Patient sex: M
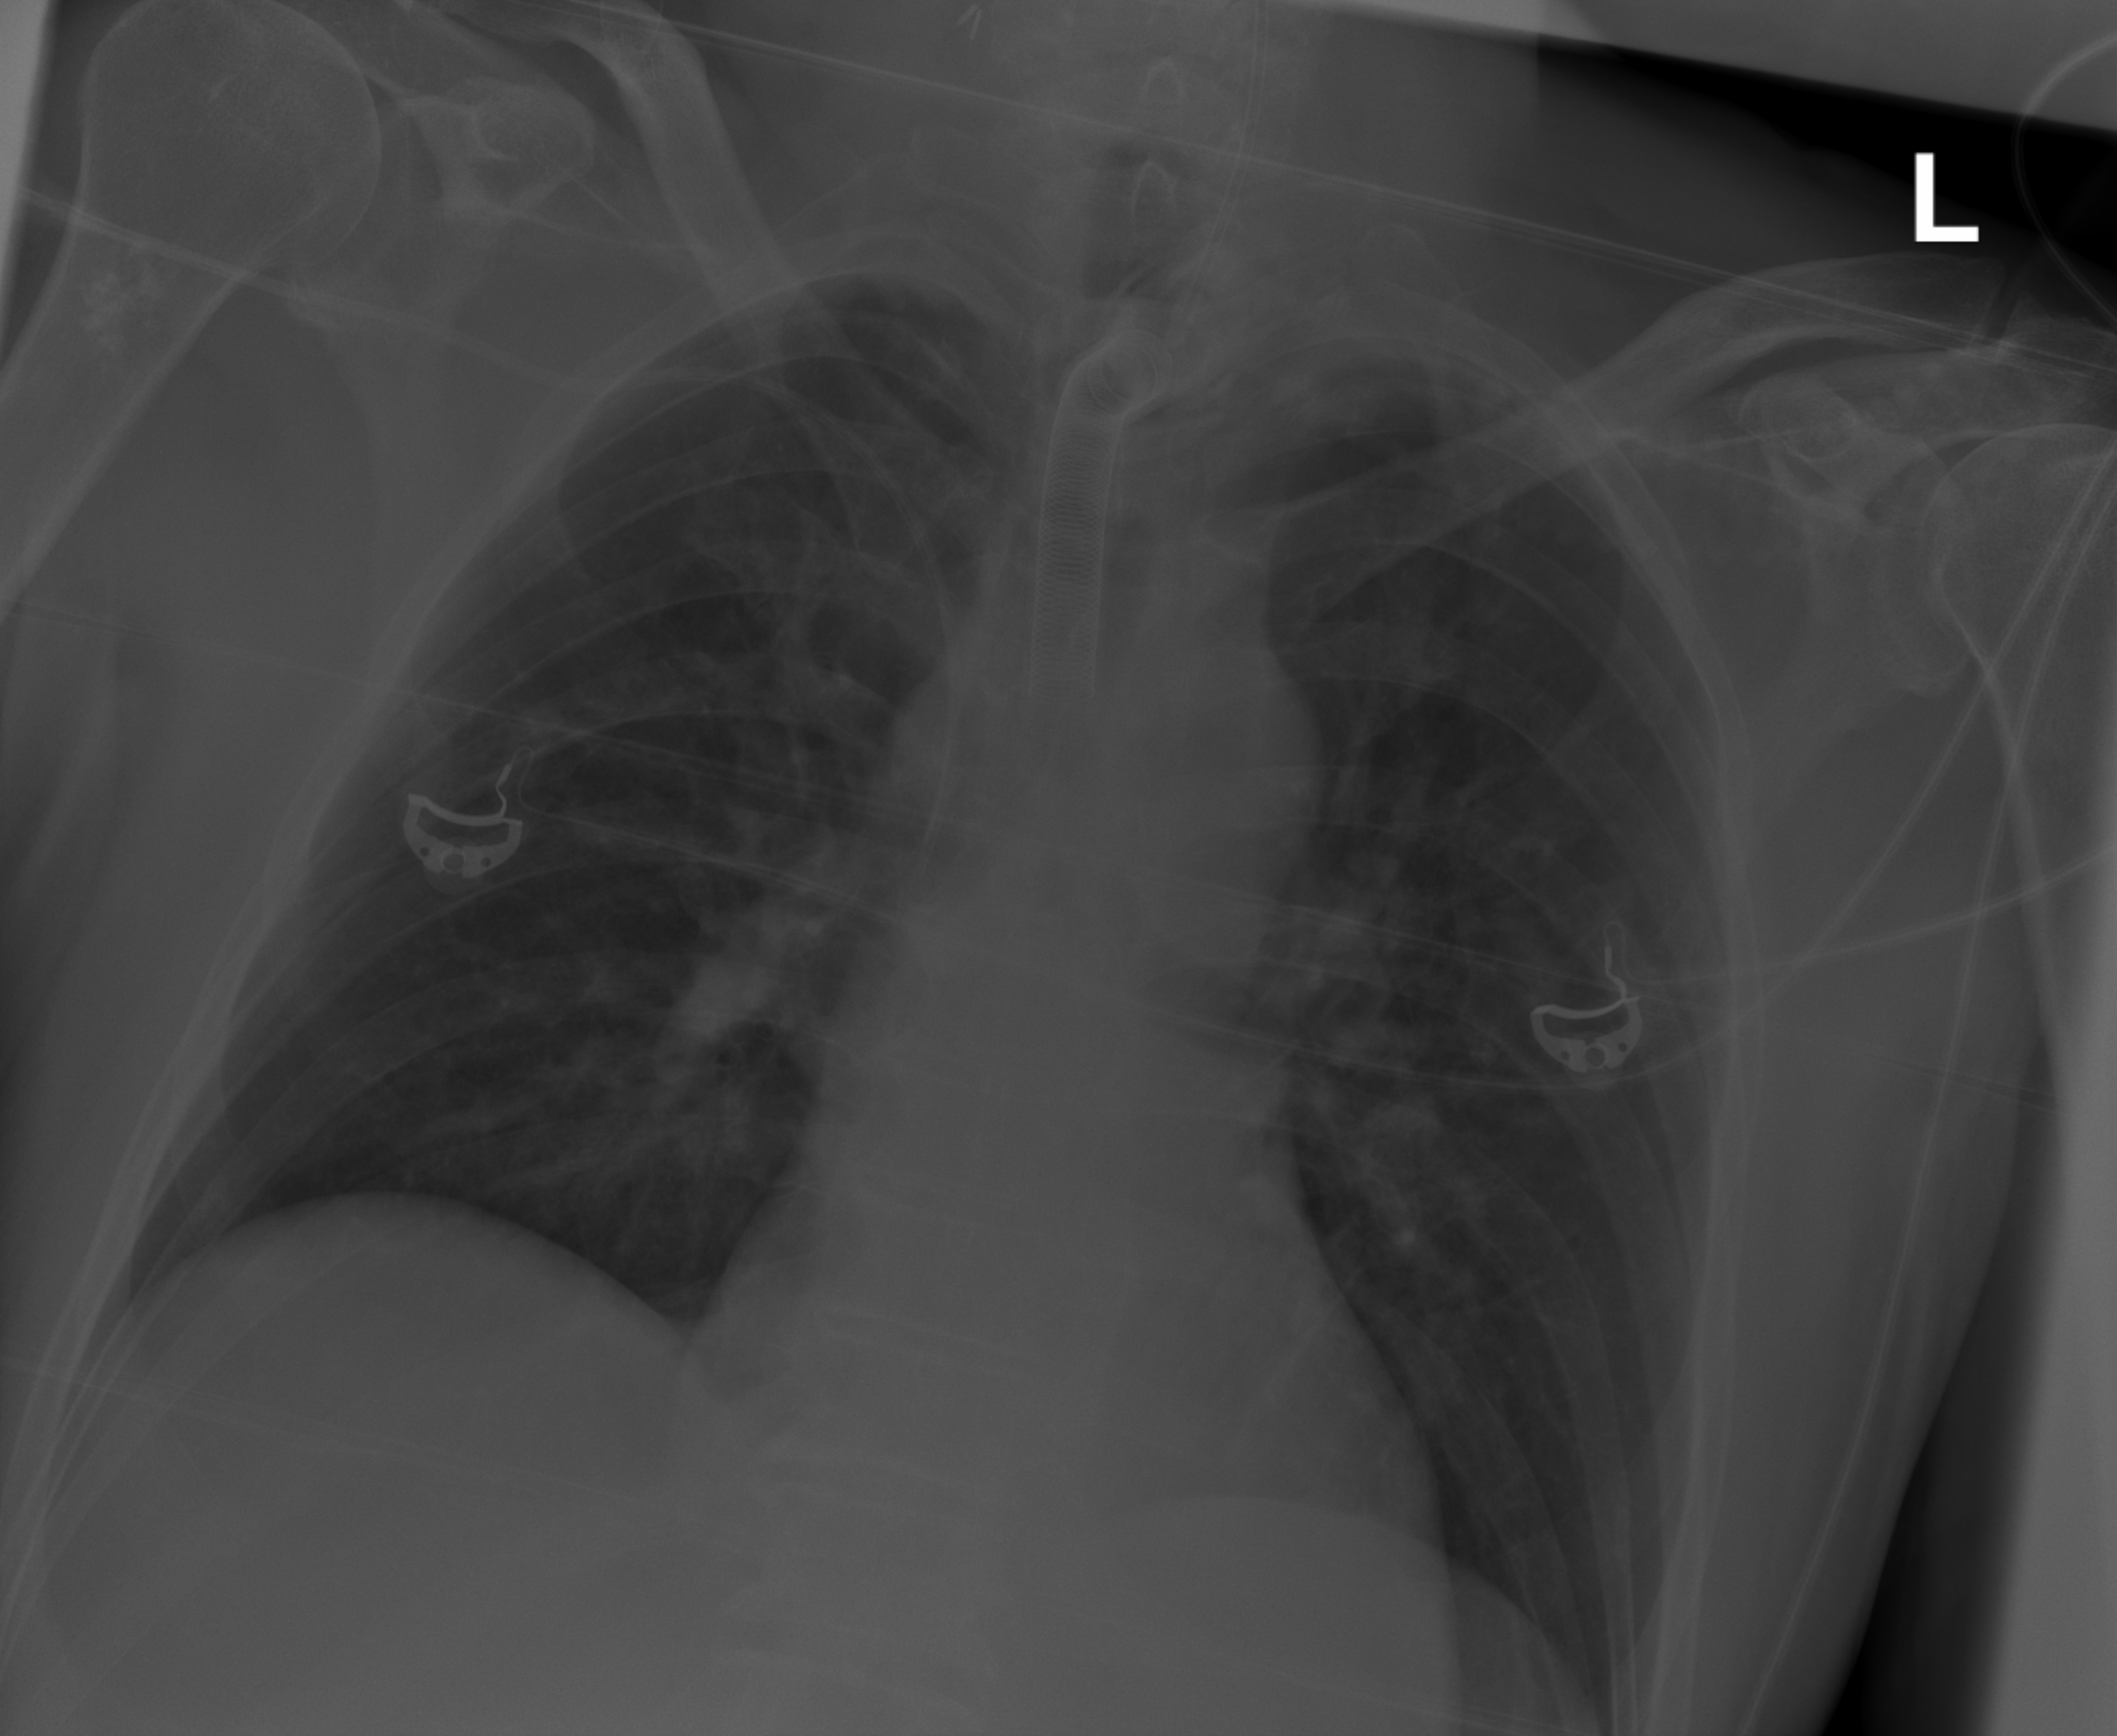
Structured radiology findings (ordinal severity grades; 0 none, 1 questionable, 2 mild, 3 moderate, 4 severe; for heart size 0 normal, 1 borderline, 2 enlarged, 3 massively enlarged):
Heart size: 0
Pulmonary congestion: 2
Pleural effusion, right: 0
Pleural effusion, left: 0
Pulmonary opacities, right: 0
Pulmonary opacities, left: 0
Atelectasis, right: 0
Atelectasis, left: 0